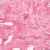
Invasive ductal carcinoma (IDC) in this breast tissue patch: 0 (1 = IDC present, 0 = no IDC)